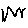
Label: zigzag